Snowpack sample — Loveland Pass, Silver Plume, Colorado, USA (1/12/25, 11:40 AM MST)
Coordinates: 39.66, -105.88
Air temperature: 7 °F
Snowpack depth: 140 cm
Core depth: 10 cm
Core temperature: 41 °F
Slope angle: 11°, slope face: 30°
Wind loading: high
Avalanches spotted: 2
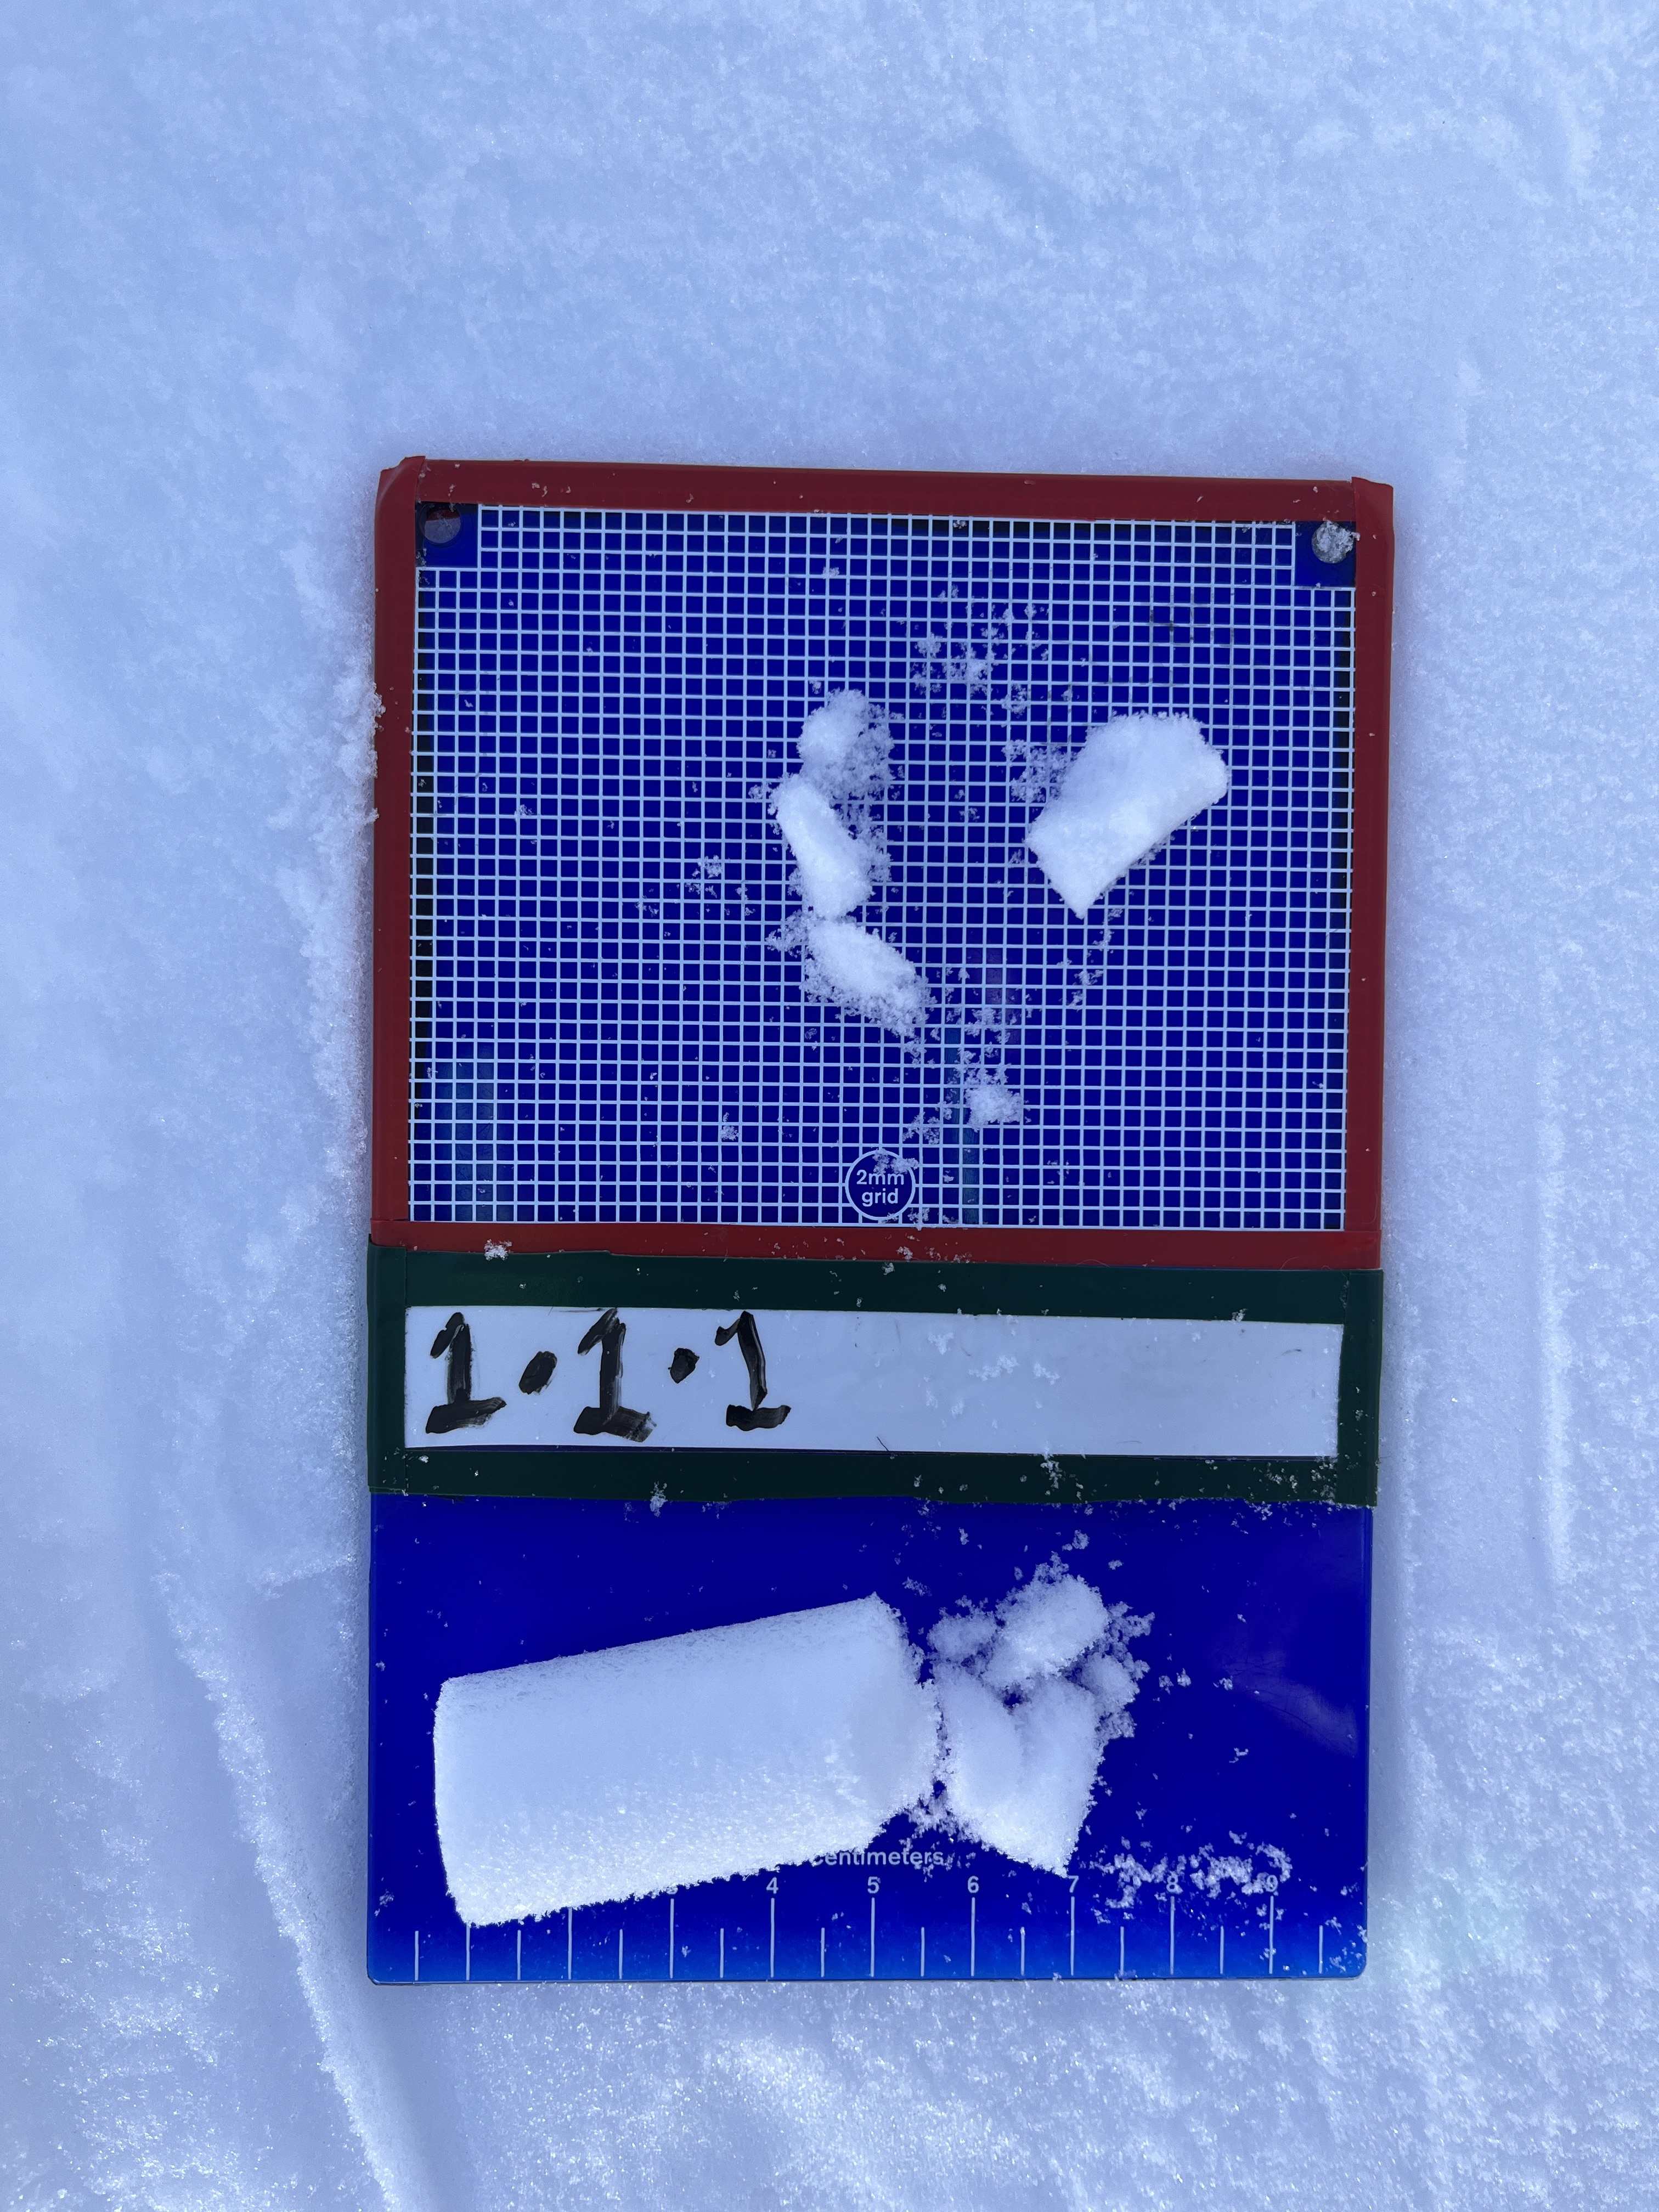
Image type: crystal_card
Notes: Pilot using slightly modified coring method that took too large segment for snow profile picturing, advised not to use in higher level models. Two avalanche on south face nearby, partially cloudy with light snow in the last 24 hours. Lots of wind loading on eastern features.